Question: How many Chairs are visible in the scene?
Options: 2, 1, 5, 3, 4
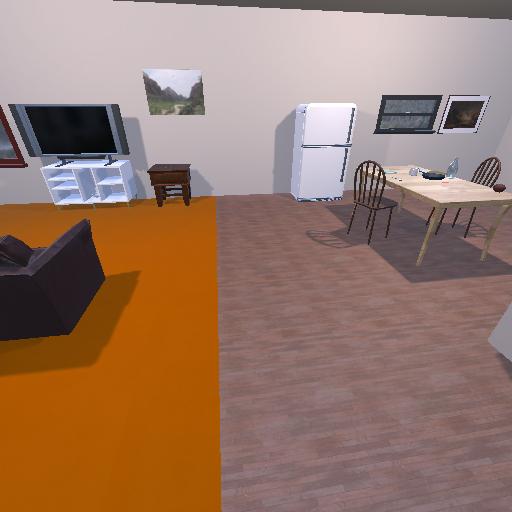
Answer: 2